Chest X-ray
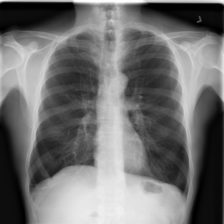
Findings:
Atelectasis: negative
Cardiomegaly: negative
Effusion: negative
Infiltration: negative
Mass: negative
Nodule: negative
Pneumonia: negative
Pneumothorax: negative
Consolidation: negative
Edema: negative
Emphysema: negative
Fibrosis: negative
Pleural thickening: negative
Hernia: negative